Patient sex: M
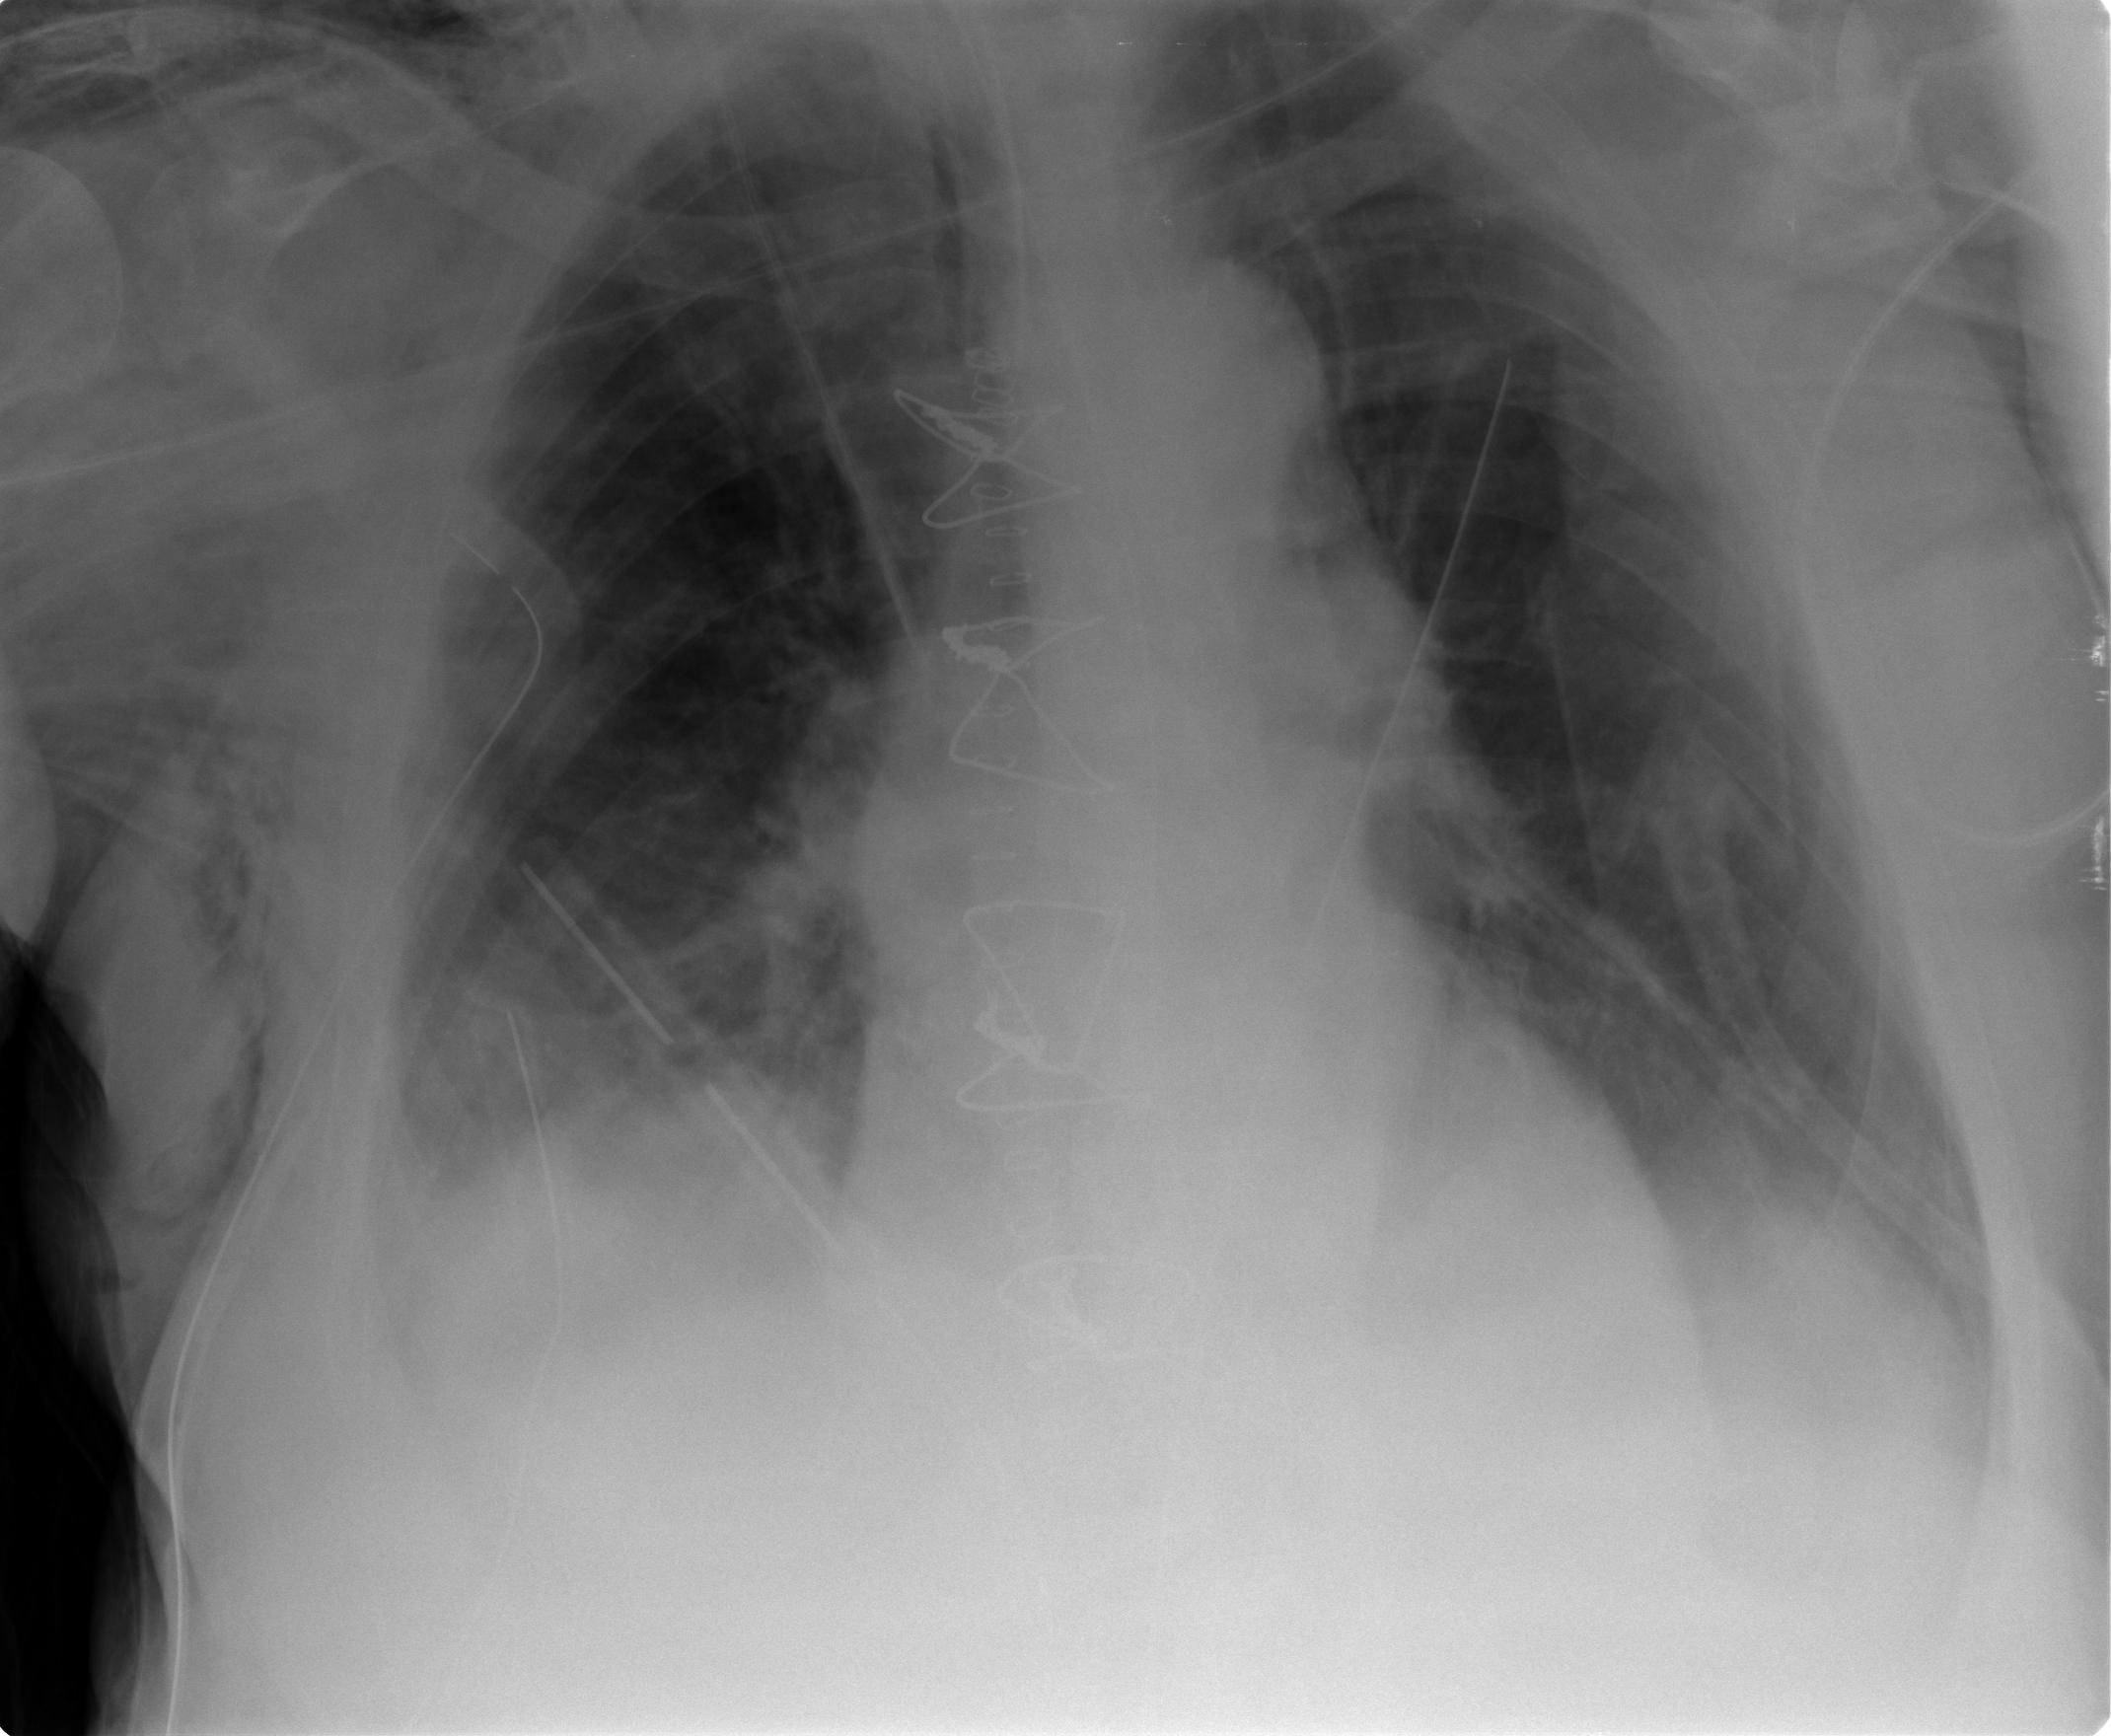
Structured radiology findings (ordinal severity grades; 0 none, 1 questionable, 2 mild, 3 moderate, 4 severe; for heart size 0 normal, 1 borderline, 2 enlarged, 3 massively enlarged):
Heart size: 0
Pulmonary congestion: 0
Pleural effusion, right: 2
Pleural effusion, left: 2
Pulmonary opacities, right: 1
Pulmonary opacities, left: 0
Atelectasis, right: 2
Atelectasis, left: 2